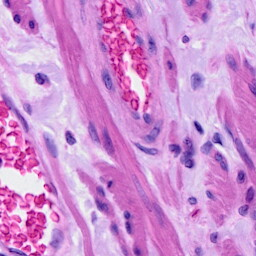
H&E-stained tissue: Ovarian